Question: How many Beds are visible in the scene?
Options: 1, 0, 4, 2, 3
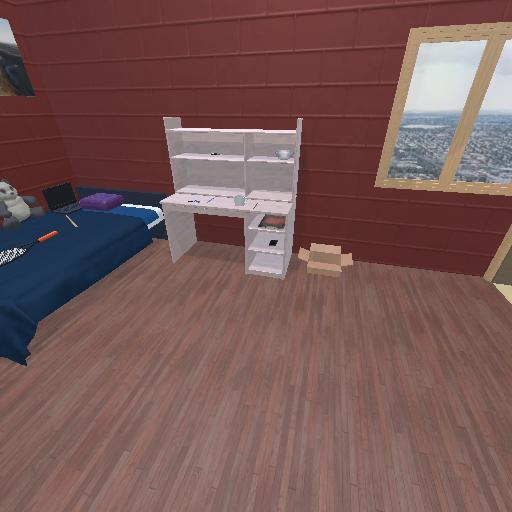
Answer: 1